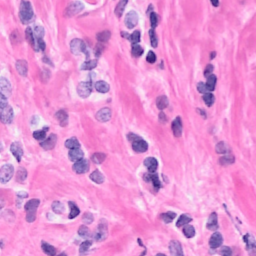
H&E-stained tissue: Breast